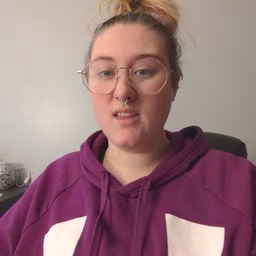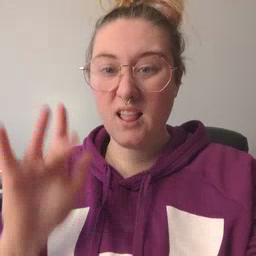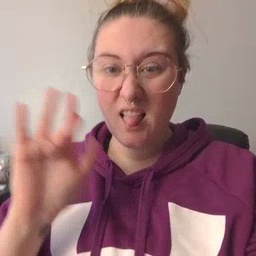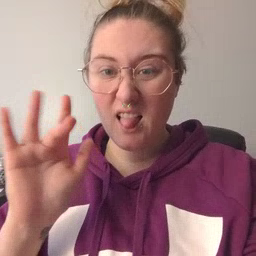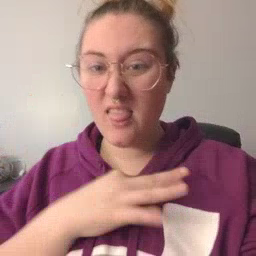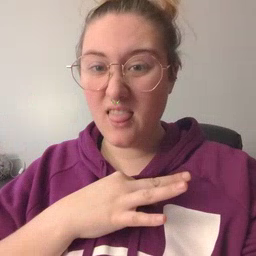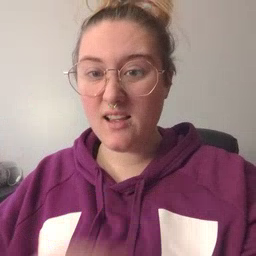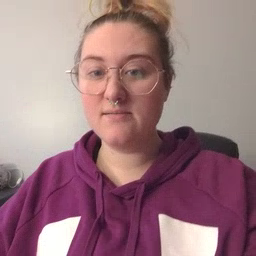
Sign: yucky